Question: I have a svg with a path that uses a pattern for fill.
For the pattern contains an image.
The pattern has a width/height (aspect ratio) suitable for the path.
The image inside the pattern though, has a slightly different aspect ratio
so it doesn't cover the path properly.
SVG:
'''
<?xml version="1.0" encoding="UTF-8" standalone="no"?>
<svg xmlns="http://www.w3.org/2000/svg" xmlns:xlink="http://www.w3.org/1999/xlink" version="1.0" width="<PHONE>" height="<PHONE>" viewBox="-186.<PHONE>.<PHONE> <PHONE> <PHONE>" preserveAspectRatio="xMidYMid slice">
<pattern id="pattern" width="1970" height="1790" patternUnits="userSpaceOnUse" viewBox="0 0 1 1" preserveAspectRatio="xMidYMid slice">
<image width="1" height="1" xlink:href="image.jpg" />
</pattern>
<use xlink:href="#path" overflow="visible" stroke="#000000" stroke-width="93.<PHONE>"/>
<path id="path" stroke-miterlimit="10" fill="url(#pattern)" d="m 1432.727 0c -170.136 0 -340.273 80.55 -447.727 205.85c -107.455 -125.3 -268.636 -205.85 -438.773 -205.85c -304.455 0 -546.227 232.7 -546.227 537c 0 366.95 331.318 671.25 <PHONE>.7l 143.273 125.3l 143.273 -125.3c 510.409 -456.45 841.727 -760.75 841.727 -1127.7c 0 -304.3 -241.773 -537 -537.273 -537z"/>
</svg>
'''
Result:

how could I stretch the image inside the pattern up/down?
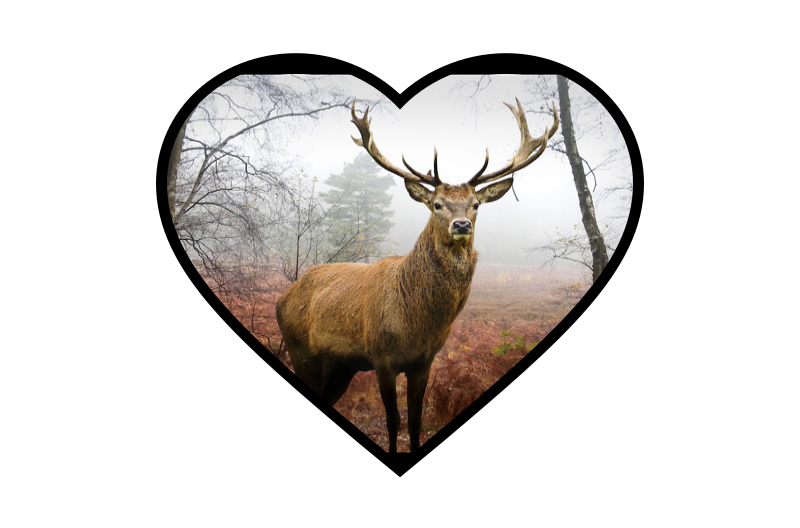
Answer: One solution would be changing the width the height the x and y of your pattern:
'''
svg{width:300px;border:1px solid}
'''
'''
<svg viewBox="-186 -<PHONE> 2162" preserveAspectRatio="xMidYMid slice">
<pattern id="pattern" x="-430" y="-430" width="3000" height="3000" patternUnits="userSpaceOnUse" viewBox="0 0 1 1" preserveAspectRatio="xMidYMid slice">
<image width="1" height="1" xlink:href="https://s3-us-west-2.amazonaws.com/s.cdpn.io/222579/butterfly.jpg" />
</pattern>
<use xlink:href="#path" overflow="visible" stroke="#000000" stroke-width="93.<PHONE>"/>
<path id="path" stroke-miterlimit="10" fill="url(#pattern)" d="m 1432.727 0c -170.136 0 -340.273 80.55 -447.727 205.85c -107.455 -125.3 -268.636 -205.85 -438.773 -205.85c -304.455 0 -546.227 232.7 -546.227 537c 0 366.95 331.318 671.25 <PHONE>.7l 143.273 125.3l 143.273 -125.3c 510.409 -456.45 841.727 -760.75 841.727 -1127.7c 0 -304.3 -241.773 -537 -537.273 -537z"/>
</svg>
'''
An other solution would be using 'clip-path'
'''
svg{width:300px;border:1px solid}
'''
'''
<svg viewBox="-186 -<PHONE> 2162" preserveAspectRatio="xMidYMid slice">
<defs>
<clipPath id="clip">
<path id="path" stroke-miterlimit="10" fill="url(#pattern)" d="m 1432.727 0c -170.136 0 -340.273 80.55 -447.727 205.85c -107.455 -125.3 -268.636 -205.85 -438.773 -205.85c -304.455 0 -546.227 232.7 -546.227 537c 0 366.95 331.318 671.25 <PHONE>.7l 143.273 125.3l 143.273 -125.3c 510.409 -456.45 841.727 -760.75 841.727 -1127.7c 0 -304.3 -241.773 -537 -537.273 -537z"/>
</clipPath>
</defs>
<use xlink:href="#path" stroke="black" stroke-width="93"/>
<image xlink:href="https://s3-us-west-2.amazonaws.com/s.cdpn.io/222579/butterfly.jpg" x="-10%" y="0" width="120%" clip-path="url(#clip)">
</svg>
'''
Yet another solution would be using svg masks:
'''
svg{width:300px;border:1px solid}
'''
'''
<svg viewBox="-186 -<PHONE> 2162" preserveAspectRatio="xMidYMid slice">
<defs>
<mask id="mask">
<path id="_path" stroke-miterlimit="10" fill="white" d="m 1432.727 0c -170.136 0 -340.273 80.55 -447.727 205.85c -107.455 -125.3 -268.636 -205.85 -438.773 -205.85c -304.455 0 -546.227 232.7 -546.227 537c 0 366.95 331.318 671.25 <PHONE>.7l 143.273 125.3l 143.273 -125.3c 510.409 -456.45 841.727 -760.75 841.727 -1127.7c 0 -304.3 -241.773 -537 -537.273 -537z"/>
</mask>
</defs>
<use xlink:href="#_path" stroke="black" stroke-width="93"/>
<image xlink:href="https://s3-us-west-2.amazonaws.com/s.cdpn.io/222579/butterfly.jpg" width="120%" x="-10%" style="mask: url(#mask);">
</svg>
'''